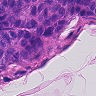
Metastatic tissue present: yes